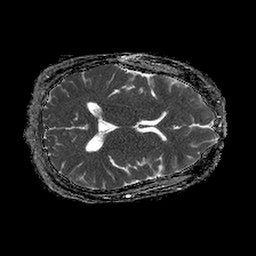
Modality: ADC
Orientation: axial
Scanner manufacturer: philips
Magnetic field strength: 1.5 T
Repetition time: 4.6 s
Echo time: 0.08517 s